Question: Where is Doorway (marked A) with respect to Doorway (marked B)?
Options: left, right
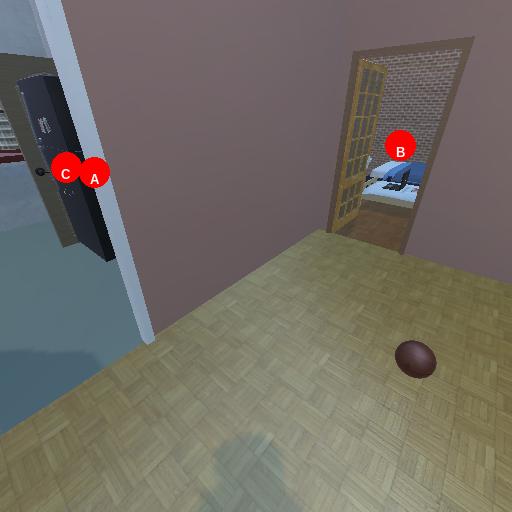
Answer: left